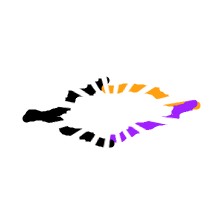
Shape: rhombus